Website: bh-photo
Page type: cross-sells
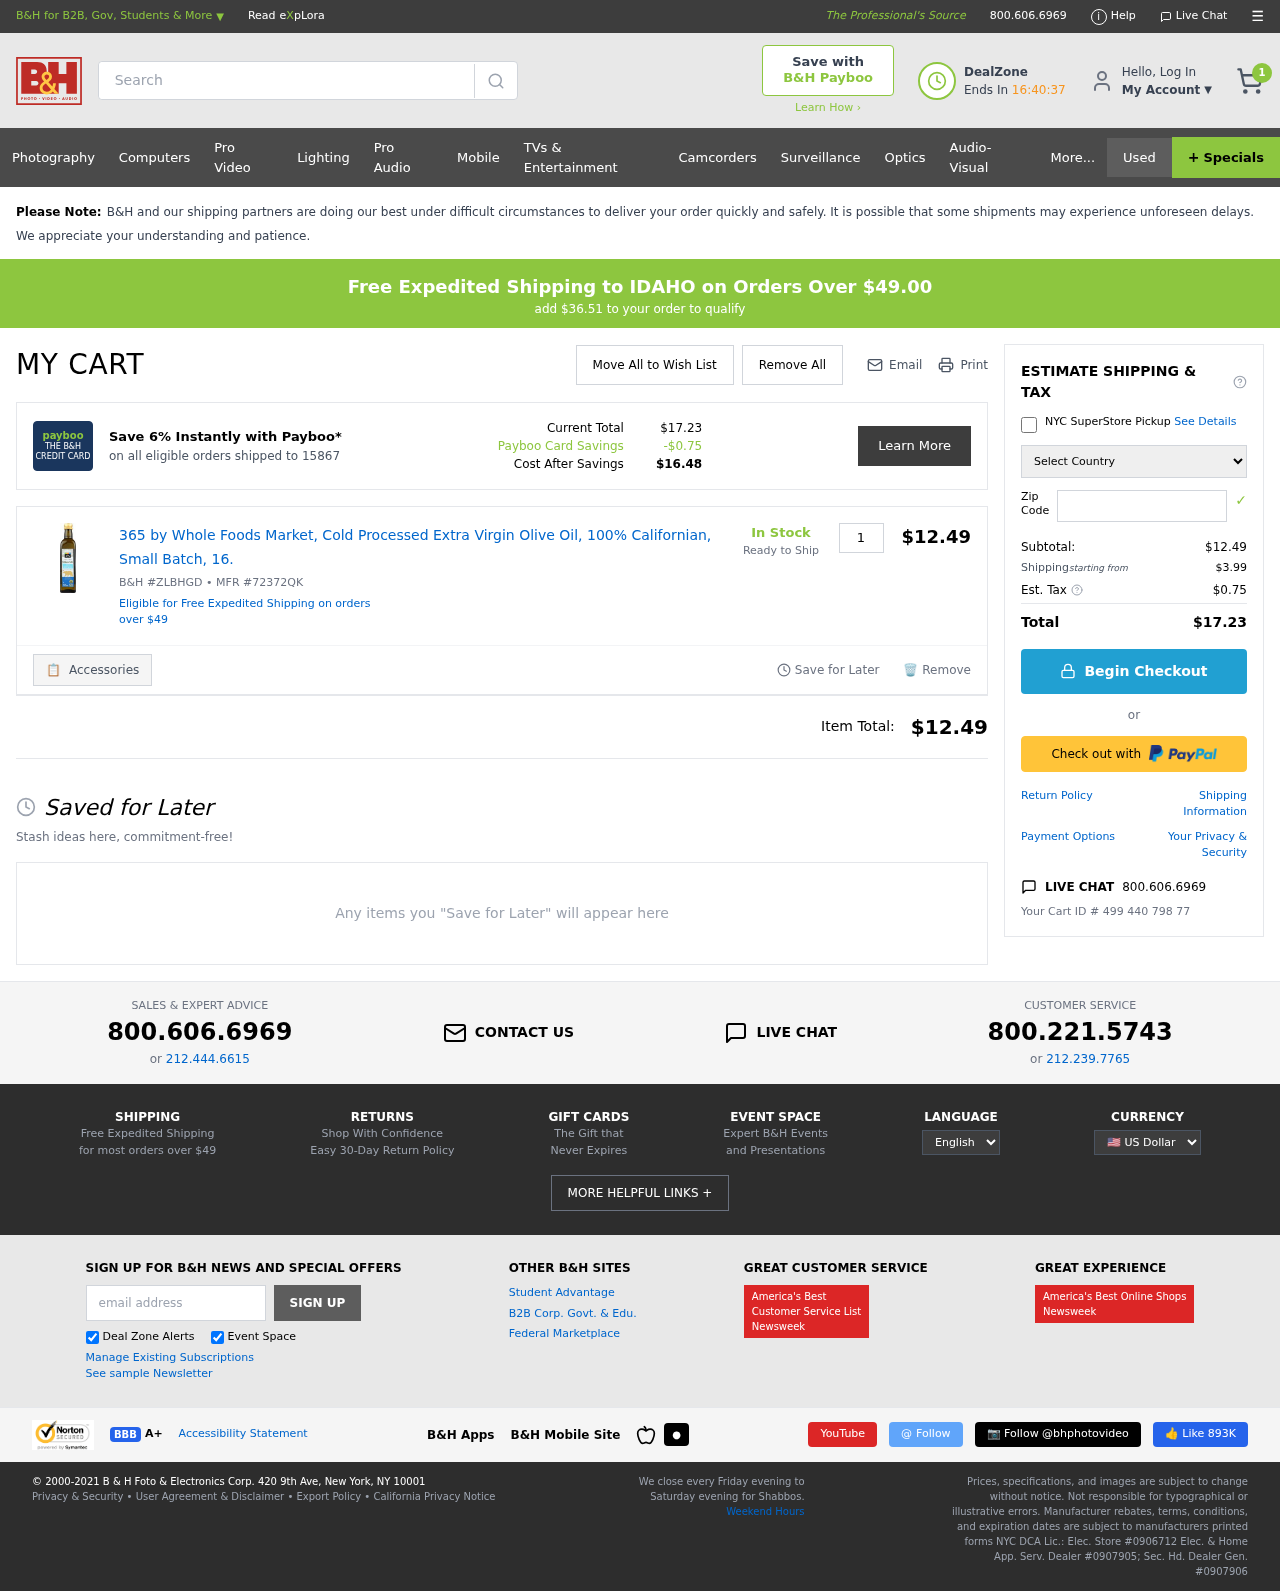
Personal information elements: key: PII_COUNTRY
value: United States
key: PII_POSTCODE
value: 15867
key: PII_STATE
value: IDAHO
Product elements: key: PRODUCT1_NAME
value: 365 by Whole Foods Market, Cold Processed Extra Virgin Olive Oil, 100% Californian, Small Batch, 16.
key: PRODUCT1_PRICE
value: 12.49
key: PRODUCT1_QUANTITY
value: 1
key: PRODUCT1_SKU
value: B&H #ZLBHGD
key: PRODUCT1_MFR
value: MFR #72372QK
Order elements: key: ORDER_NUM_ITEMS
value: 1
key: SHIPPING_THRESHOLD_REMAINING
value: $36.51
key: ORDER_TOTAL
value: $17.23
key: ORDER_SUBTOTAL
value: $12.49
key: ORDER_SHIPPING_COST
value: $3.99
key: ORDER_TAX
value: $0.75
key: ORDER_ID
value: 499 440 798 77
Search elements: key: HEADER_SEARCH
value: Search
Other elements: key: PAYBOO_SAVINGS
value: -$0.75
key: COST_AFTER_SAVINGS
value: $16.48